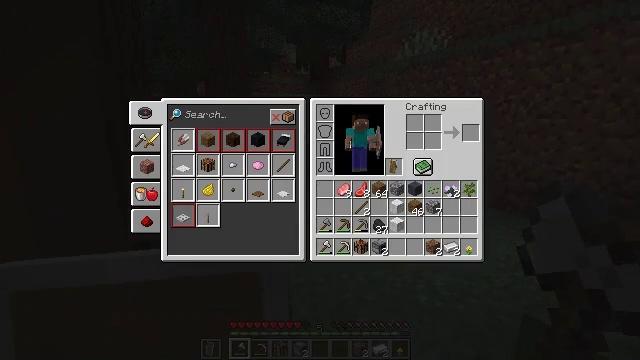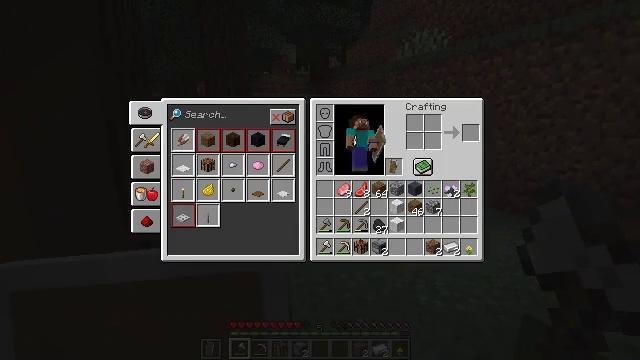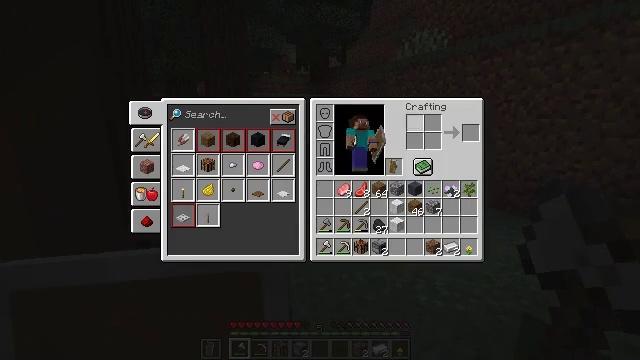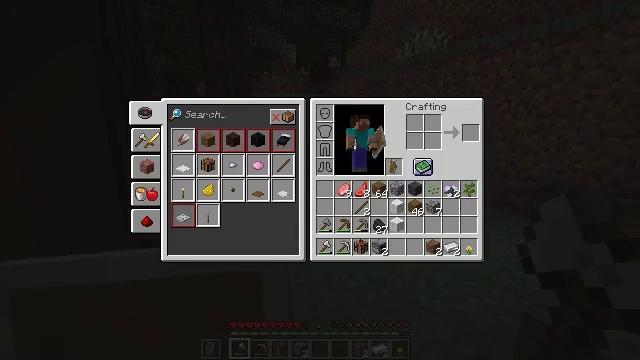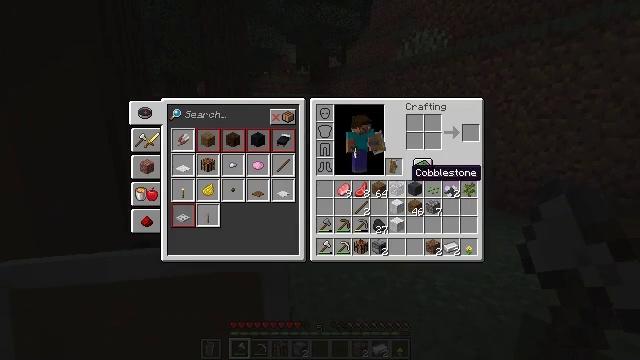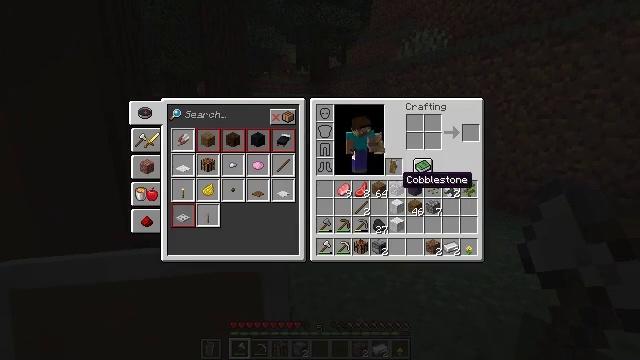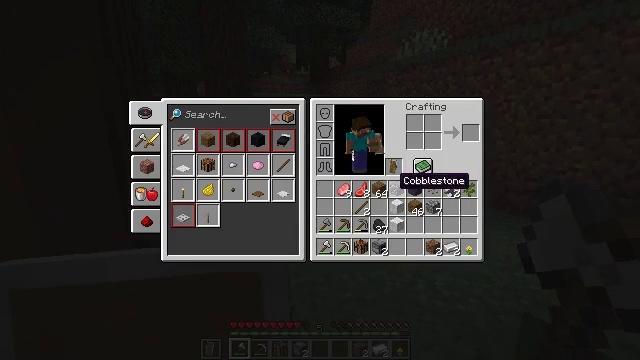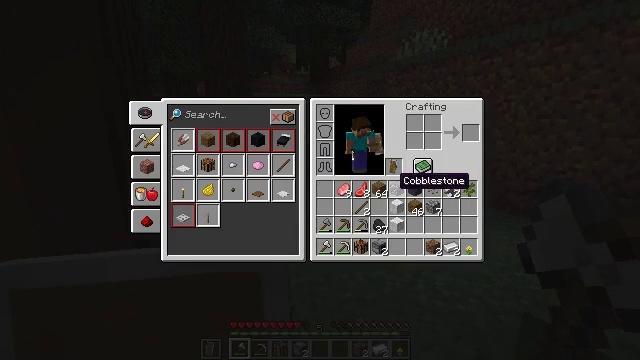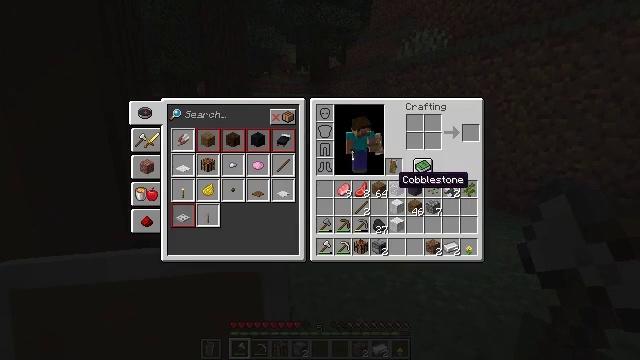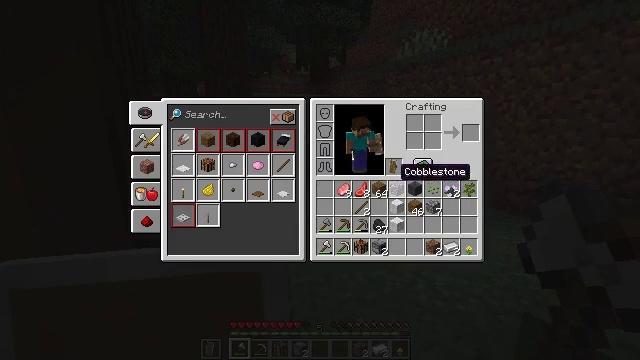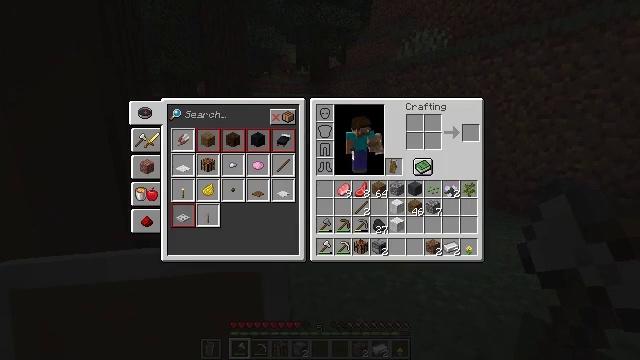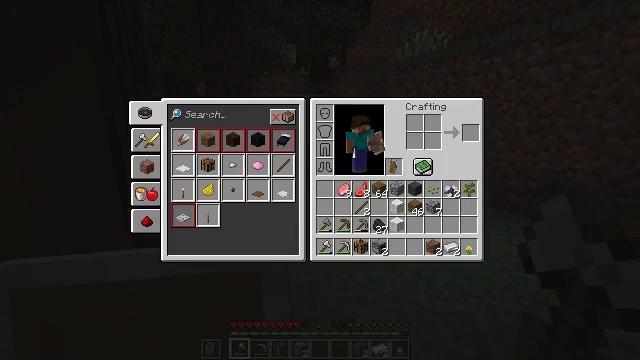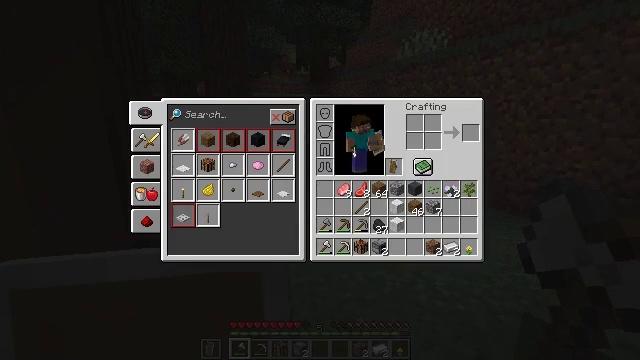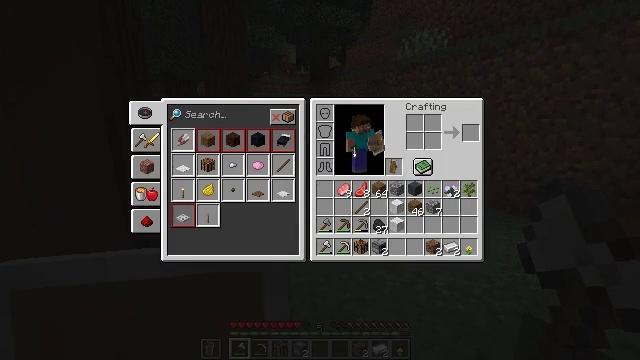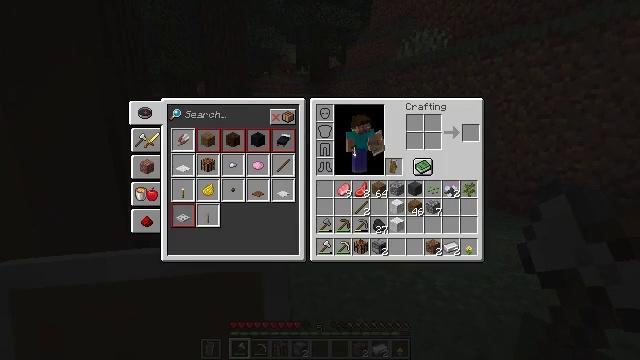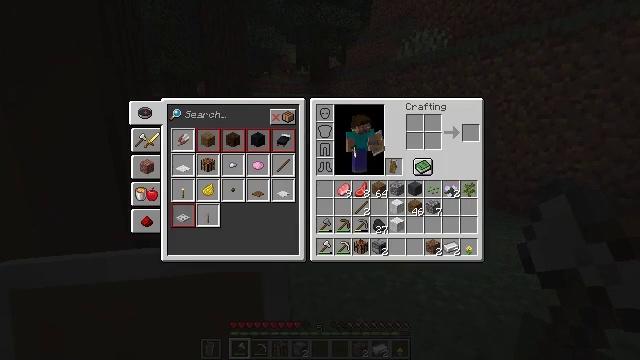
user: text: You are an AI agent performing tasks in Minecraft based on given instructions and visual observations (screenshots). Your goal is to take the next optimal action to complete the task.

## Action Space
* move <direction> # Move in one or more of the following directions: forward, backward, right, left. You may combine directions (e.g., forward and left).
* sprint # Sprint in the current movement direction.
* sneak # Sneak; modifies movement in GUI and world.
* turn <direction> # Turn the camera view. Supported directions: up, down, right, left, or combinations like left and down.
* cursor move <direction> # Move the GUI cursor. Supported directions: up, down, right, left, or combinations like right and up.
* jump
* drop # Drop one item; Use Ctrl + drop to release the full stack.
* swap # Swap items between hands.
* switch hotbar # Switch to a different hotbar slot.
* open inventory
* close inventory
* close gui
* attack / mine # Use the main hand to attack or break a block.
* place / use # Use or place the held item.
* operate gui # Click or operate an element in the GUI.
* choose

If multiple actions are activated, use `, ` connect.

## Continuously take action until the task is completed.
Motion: motion action
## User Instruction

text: Break the sweet berry bush to collect berries.
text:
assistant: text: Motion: cursor move right
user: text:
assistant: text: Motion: cursor move down
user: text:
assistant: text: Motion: cursor move down
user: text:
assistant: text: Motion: cursor move left and down
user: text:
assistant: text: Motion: cursor move left and down
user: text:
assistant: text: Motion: no_op
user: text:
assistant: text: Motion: no_op
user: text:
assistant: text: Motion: no_op
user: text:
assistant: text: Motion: cursor move up
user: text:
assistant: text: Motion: cursor move right and up
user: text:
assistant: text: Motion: no_op
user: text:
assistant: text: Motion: no_op
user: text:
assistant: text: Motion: no_op
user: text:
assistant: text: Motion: no_op
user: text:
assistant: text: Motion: no_op
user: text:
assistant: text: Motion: no_op
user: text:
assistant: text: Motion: cursor move right
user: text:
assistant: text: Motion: cursor move right and up, close inventory
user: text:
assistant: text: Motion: close inventory
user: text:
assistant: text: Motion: close inventory
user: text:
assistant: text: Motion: move forward
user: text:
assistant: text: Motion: move forward
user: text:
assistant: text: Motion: move forward
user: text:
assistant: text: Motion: move forward, sprint
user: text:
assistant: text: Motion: move forward, sprint
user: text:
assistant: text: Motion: move forward, sprint
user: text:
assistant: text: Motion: move forward, sprint
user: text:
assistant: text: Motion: move forward, sprint
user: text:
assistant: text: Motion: move forward, sprint, turn left and up
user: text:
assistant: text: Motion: move forward, turn left and up